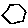
Label: hexagon